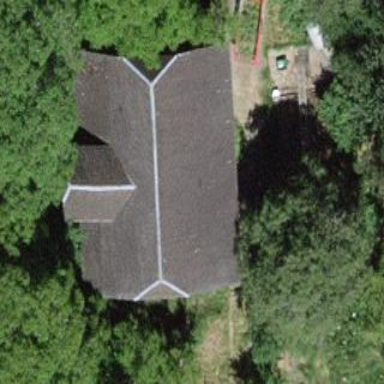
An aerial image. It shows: Rural barn.